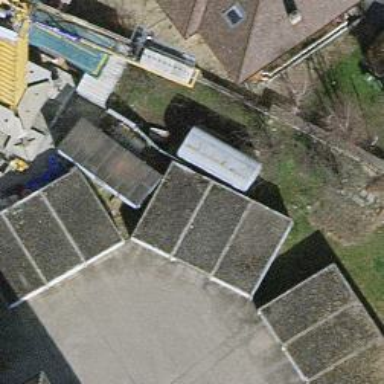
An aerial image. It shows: Group of garages.